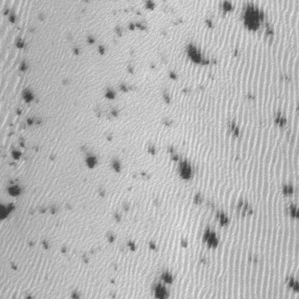
Label: frost